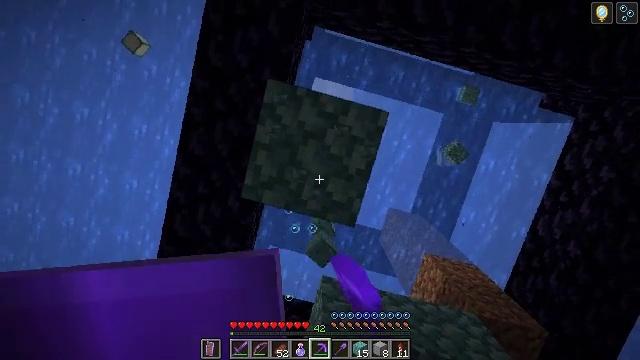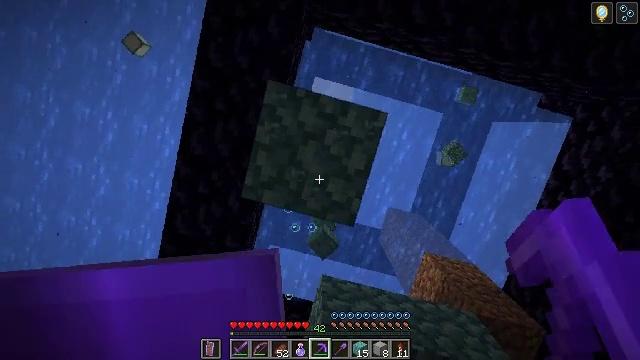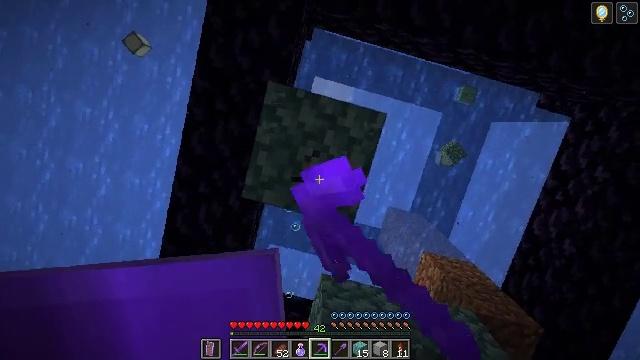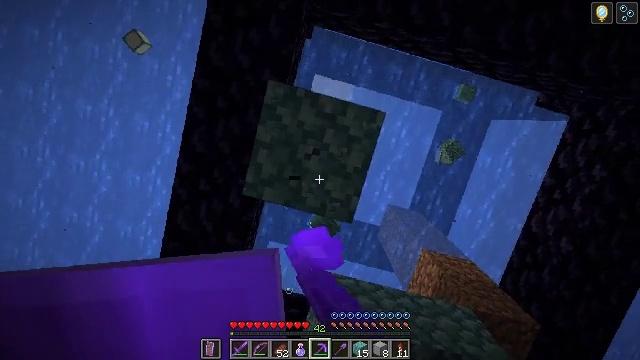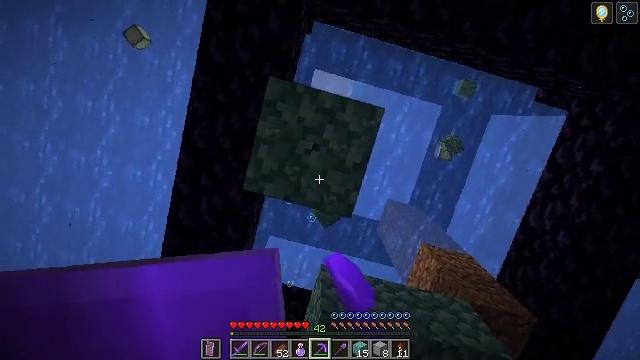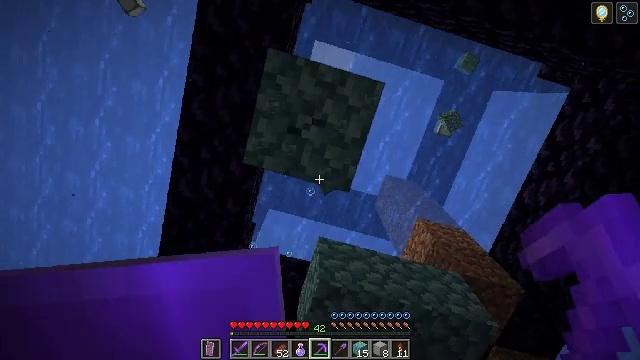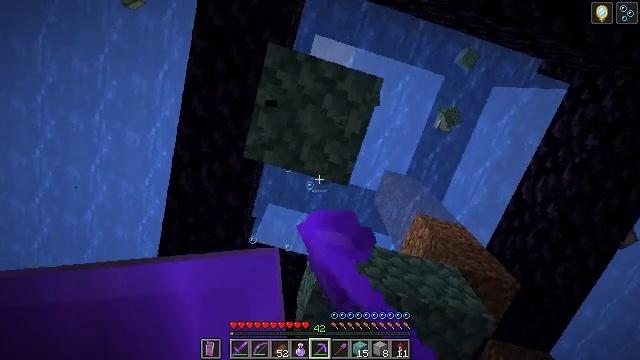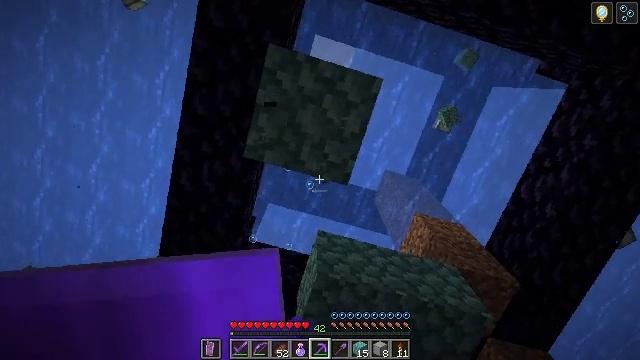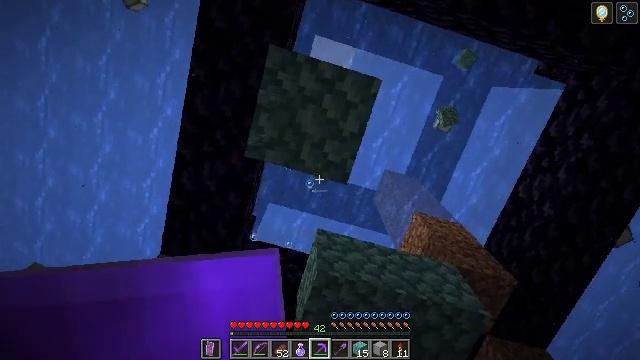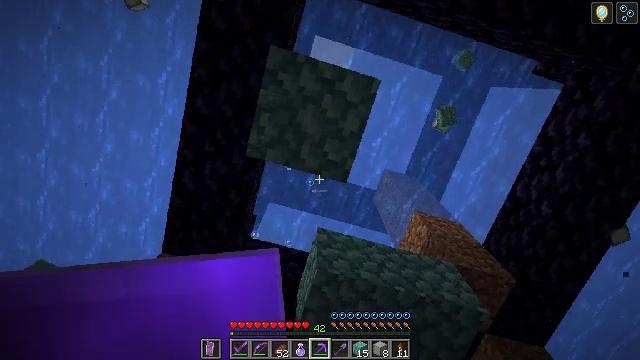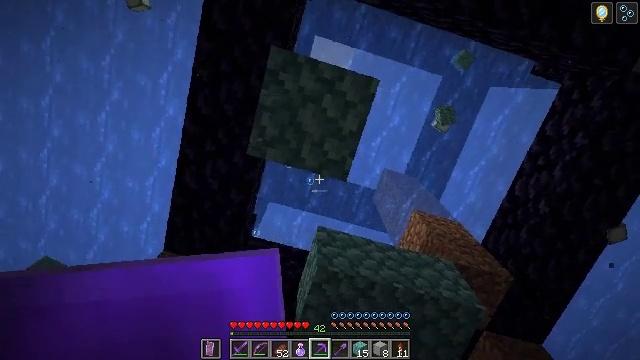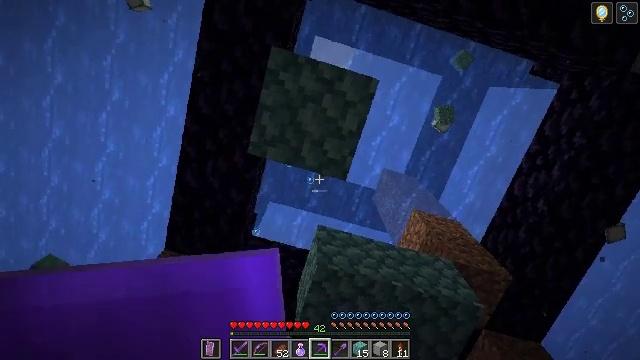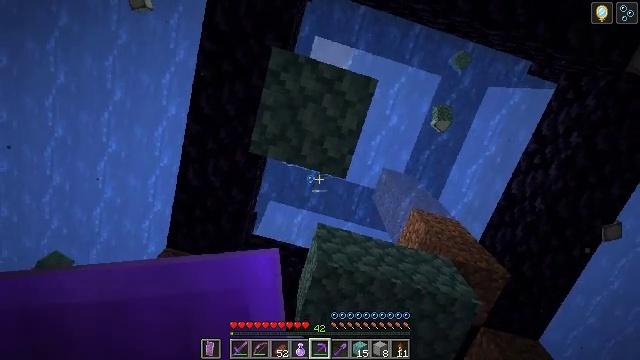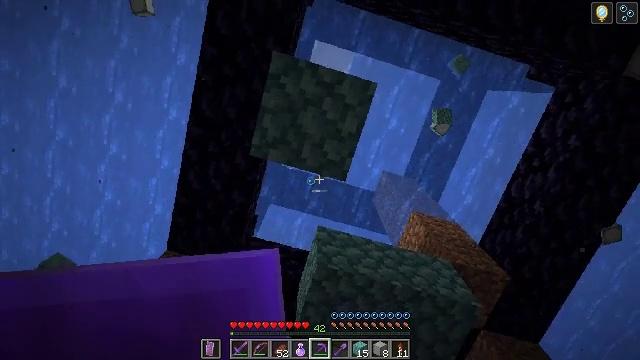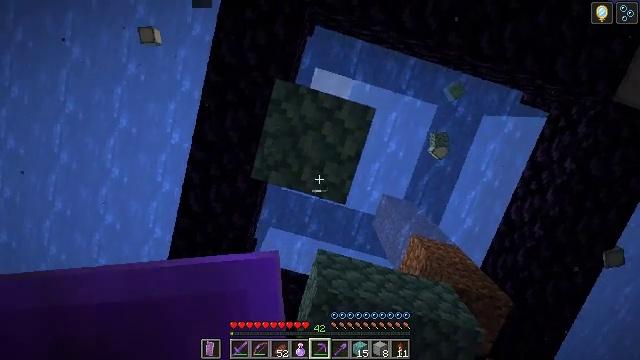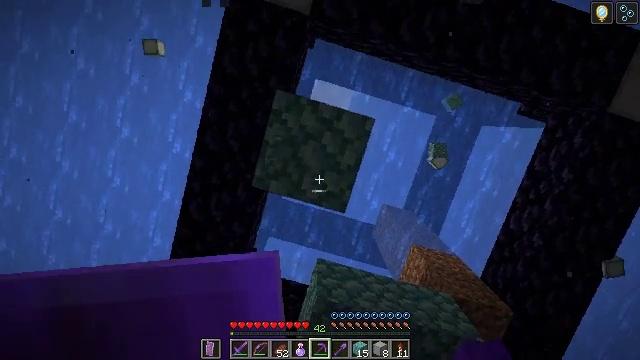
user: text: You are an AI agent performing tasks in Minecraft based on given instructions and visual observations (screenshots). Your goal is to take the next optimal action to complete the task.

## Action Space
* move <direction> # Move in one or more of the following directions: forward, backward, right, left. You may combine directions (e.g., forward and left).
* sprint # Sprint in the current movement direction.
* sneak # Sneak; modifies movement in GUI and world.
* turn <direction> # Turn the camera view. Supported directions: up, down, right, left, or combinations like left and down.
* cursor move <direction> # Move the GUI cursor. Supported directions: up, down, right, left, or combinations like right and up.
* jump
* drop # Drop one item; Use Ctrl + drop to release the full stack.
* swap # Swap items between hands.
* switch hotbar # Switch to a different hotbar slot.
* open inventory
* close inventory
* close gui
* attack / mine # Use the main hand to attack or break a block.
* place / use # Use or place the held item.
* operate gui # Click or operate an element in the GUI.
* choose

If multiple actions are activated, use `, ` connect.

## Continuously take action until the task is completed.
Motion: motion action
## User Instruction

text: Harvest prismarine for building materials.
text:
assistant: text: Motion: attack / mine
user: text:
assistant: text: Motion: attack / mine
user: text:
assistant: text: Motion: attack / mine
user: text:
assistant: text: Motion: attack / mine
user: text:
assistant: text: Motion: turn down, attack / mine
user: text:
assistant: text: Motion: attack / mine
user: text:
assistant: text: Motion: attack / mine
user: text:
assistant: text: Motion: attack / mine
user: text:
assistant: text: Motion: attack / mine
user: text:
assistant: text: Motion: attack / mine
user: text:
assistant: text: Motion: attack / mine
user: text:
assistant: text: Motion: attack / mine
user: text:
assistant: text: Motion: attack / mine
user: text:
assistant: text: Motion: turn up, attack / mine
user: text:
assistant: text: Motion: turn up, attack / mine
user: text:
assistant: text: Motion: turn up, attack / mine
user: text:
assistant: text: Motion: attack / mine
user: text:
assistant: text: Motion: attack / mine
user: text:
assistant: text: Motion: attack / mine, jump
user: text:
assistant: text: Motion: attack / mine, jump
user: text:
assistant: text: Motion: attack / mine, jump
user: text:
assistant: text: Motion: move forward, attack / mine, jump
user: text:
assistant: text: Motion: move forward, attack / mine, jump
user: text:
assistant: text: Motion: move forward, attack / mine, jump
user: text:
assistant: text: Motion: move forward, attack / mine, jump
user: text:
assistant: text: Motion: move forward, attack / mine, jump
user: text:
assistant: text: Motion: move forward, turn down, attack / mine, jump
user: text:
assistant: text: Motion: move forward, attack / mine, jump
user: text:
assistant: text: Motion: move forward, attack / mine
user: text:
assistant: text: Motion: move forward, attack / mine